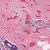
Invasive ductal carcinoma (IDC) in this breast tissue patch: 0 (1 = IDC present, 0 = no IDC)